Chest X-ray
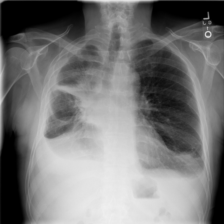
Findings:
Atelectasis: positive
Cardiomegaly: negative
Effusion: negative
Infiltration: positive
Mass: positive
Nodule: negative
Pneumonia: negative
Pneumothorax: negative
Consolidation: negative
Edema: negative
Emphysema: negative
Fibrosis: negative
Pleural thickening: positive
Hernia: negative